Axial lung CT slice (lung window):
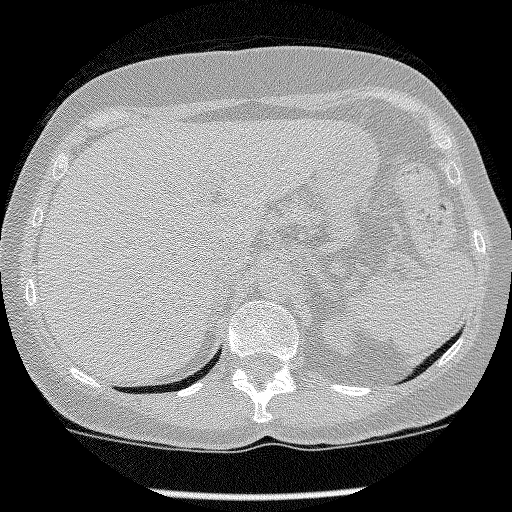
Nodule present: no